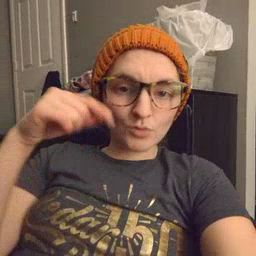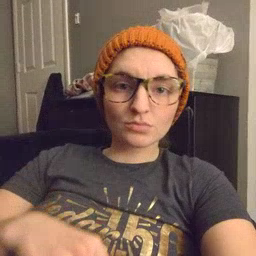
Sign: down